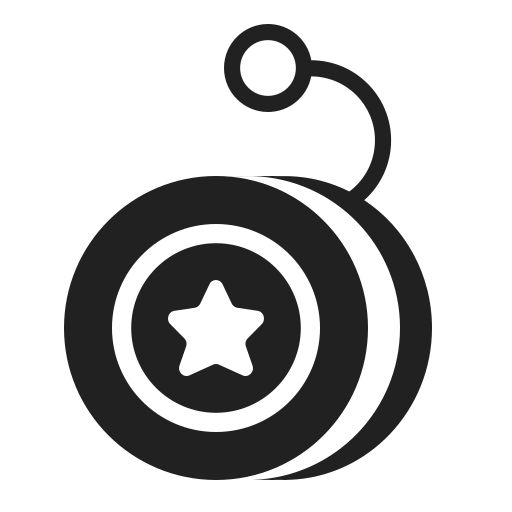
yo yo high contrast